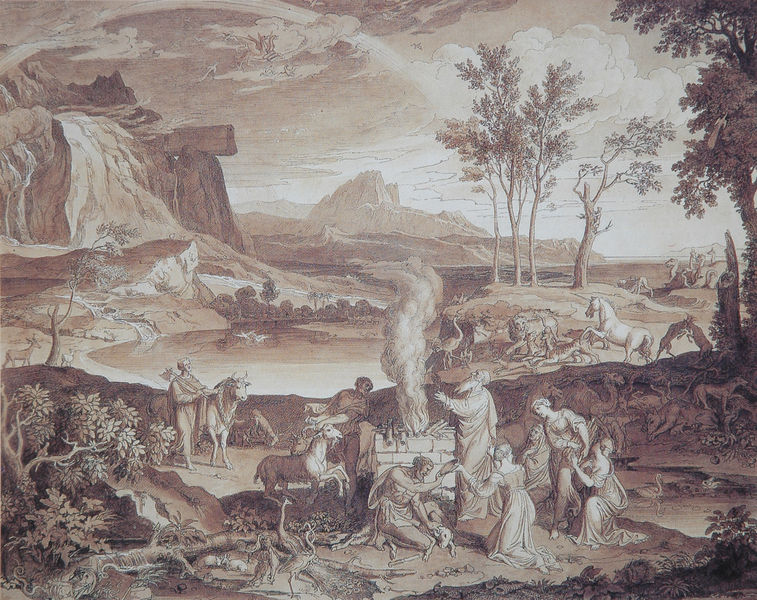
Titel: Landschaft mit dem Dankopfer Noahs
Künstler: Joseph Anton Koch
Institution: (Privatbesitz)
Schlagwörter: baum, berg, blau, blätter, dunkel, felsen, feuer, gott, gruppe, himmel, laub, wasser, weiß, wolken, aquarell, bäume, fluss, frauen, grün, landschaft, menschen, ocker, see, ufer, äste, braun, hell, holz, männer, szene, zeichnung, gürtel, rot, tiere, wiese, bart, geschichte, historie, stehen, stein, bach, feld, hügel, natur, strauch, vieh, wind, zweige, büsche, gebüsch, gewässer, qualm, rauch, gewand, gewänder, pflanzen, wald, wasserfall, ofen, pferd, pferde, reiter, engel, taille, schwan, bogen, trocken, berge, fels, gebirge, gipfel, wüste, mauer, ziegel, grafik, kuh, rind, ziehen, sepia, figuren, brand, stämme, wild, strauss, lamm, rinder, schaf, schlachten, antike, brennen, vulkan, wurzel, zweig, idyll, lichtung, druck, radierung, stich, knien, zeremonie, mythologie, altar, unterholz, wurzeln, löwen, hirsch, reh, axt, springen, götter, isaak, opfer, gestrüpp, kupferstich, schafe, ochse, stier, zeige, schaft, biblisch, ziege, einhorn, testament, eau, montagnes, fraune, feuerstelle, herd, regenbogen, pinsellavee, arbres, gehöht, vache, opferlamm, zerren, opfergabe, fumée, opfern, sacrifice, altes, dankopfer, ofpfer, regroupement, mendchen